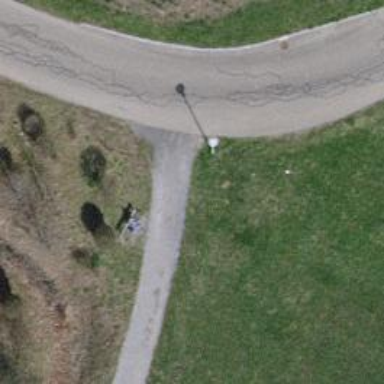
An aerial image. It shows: Brown bench in the vicinity.